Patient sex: M
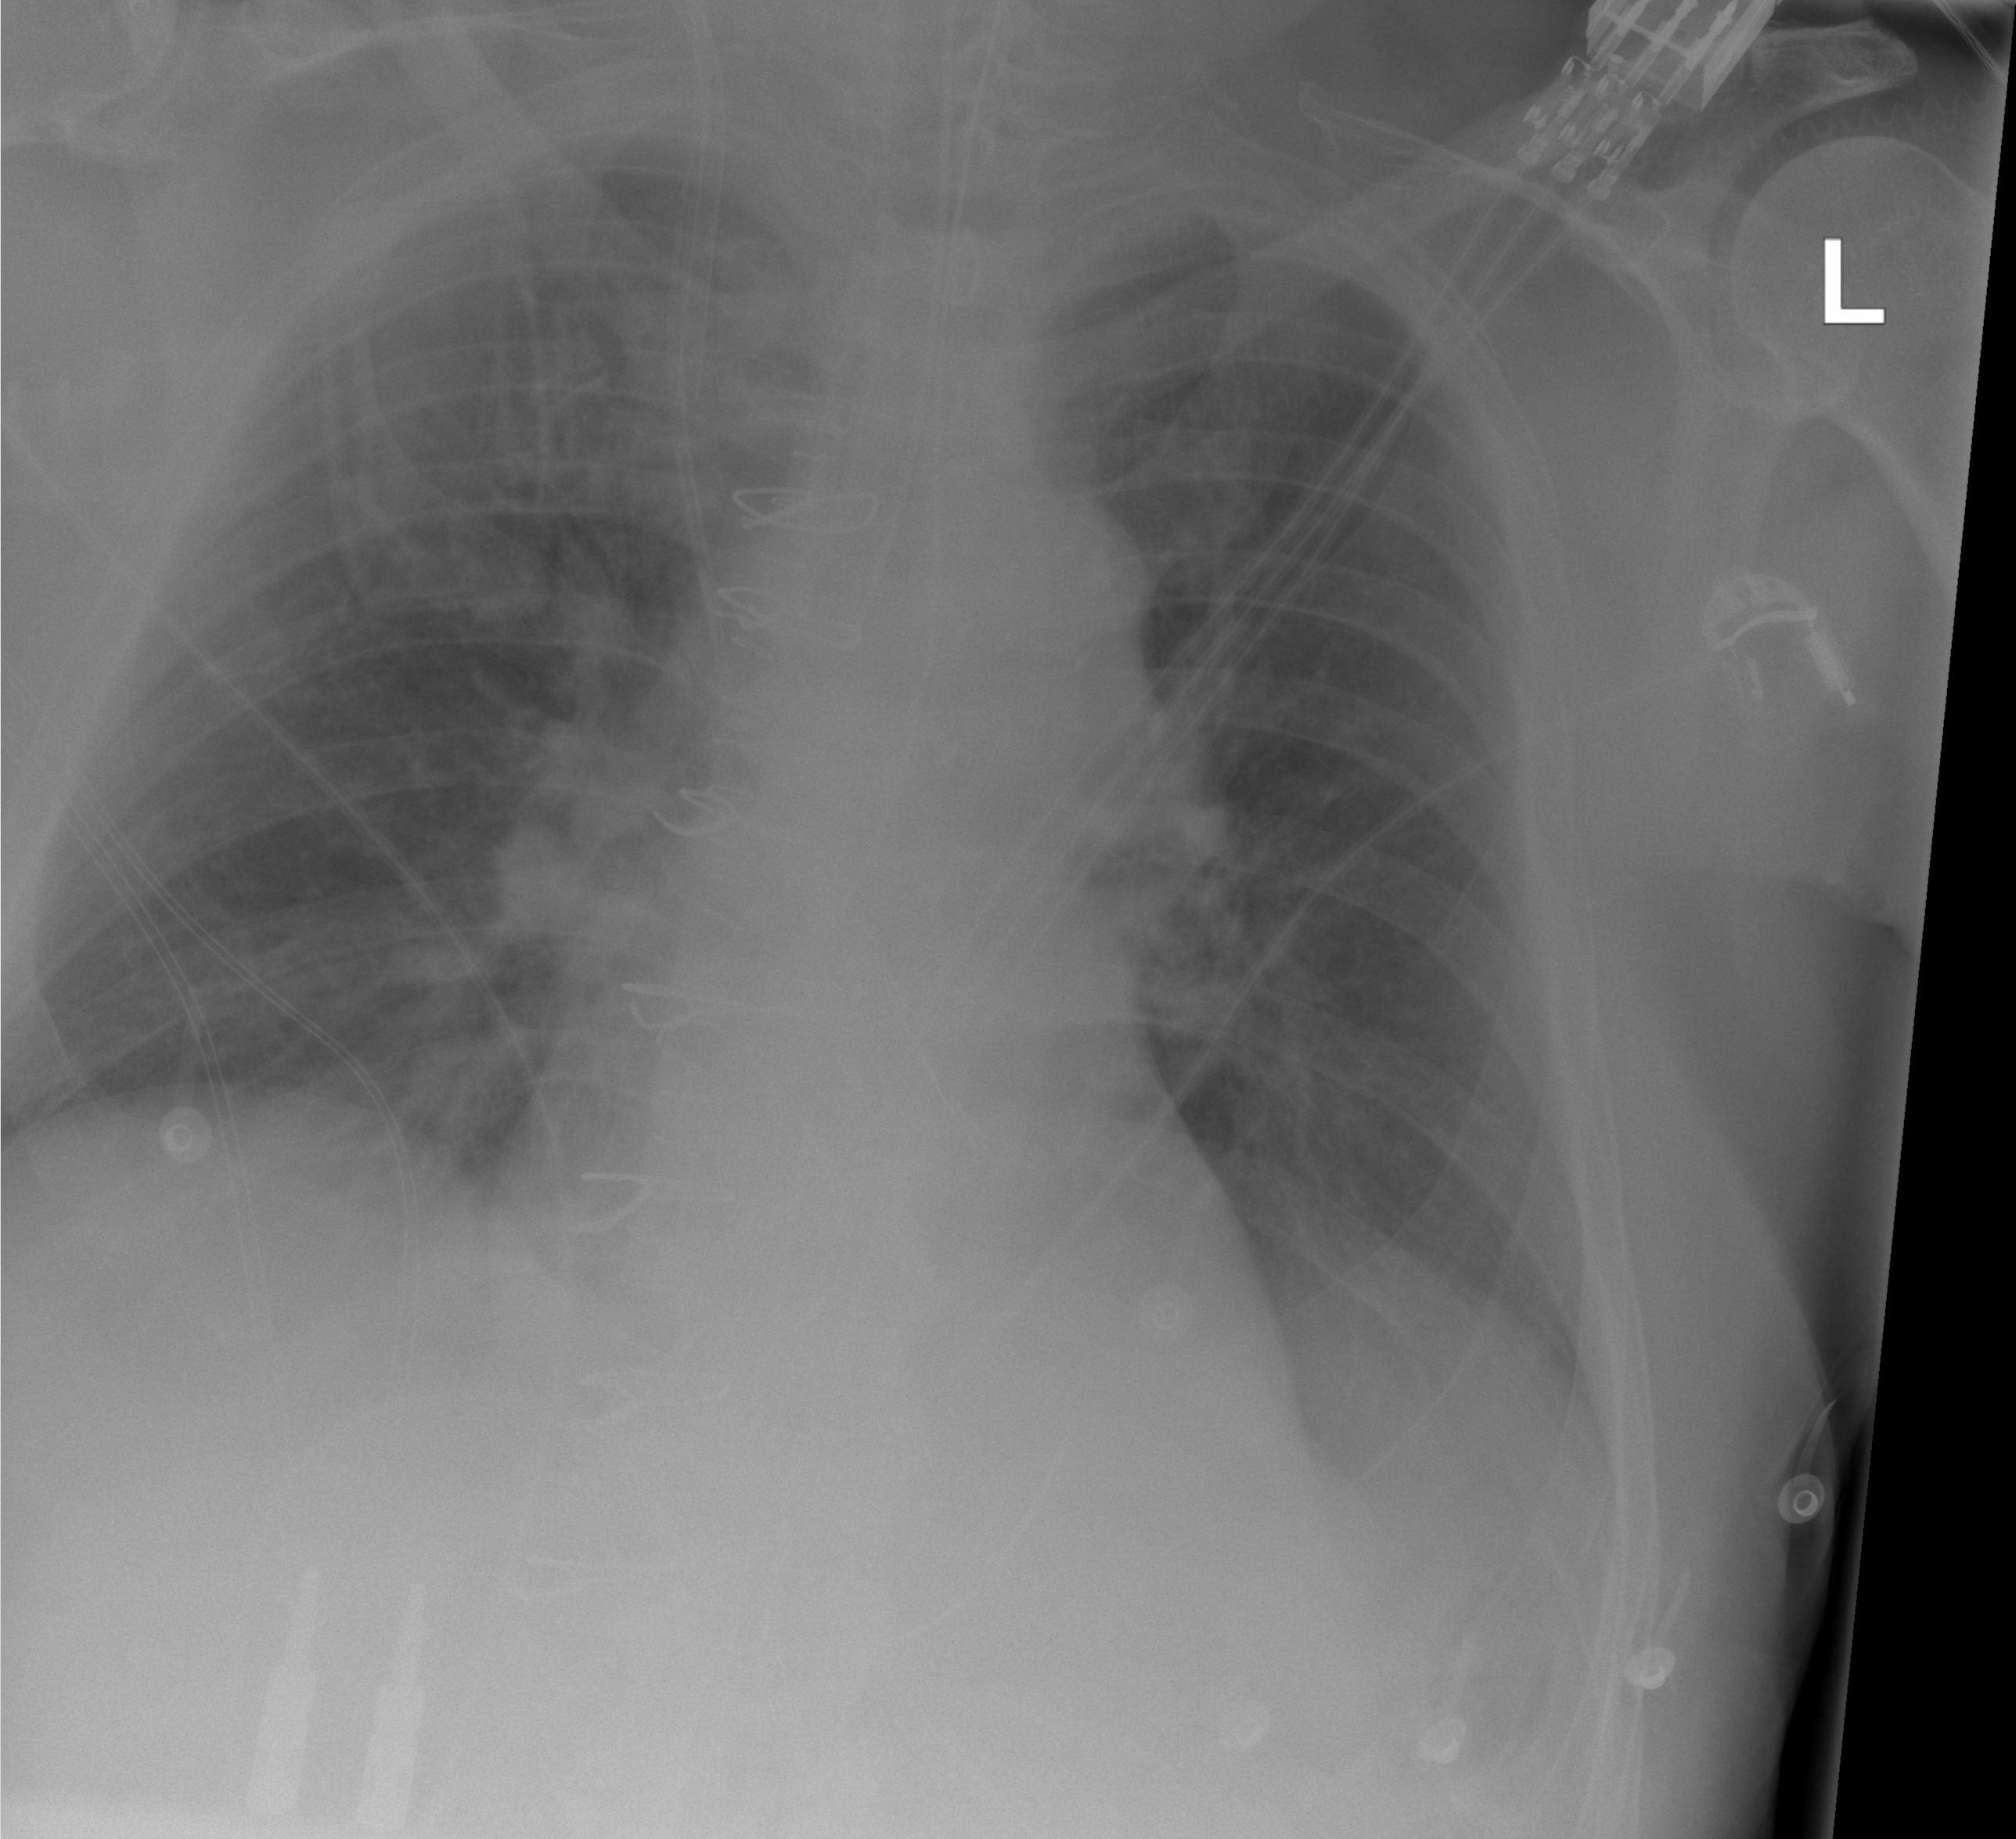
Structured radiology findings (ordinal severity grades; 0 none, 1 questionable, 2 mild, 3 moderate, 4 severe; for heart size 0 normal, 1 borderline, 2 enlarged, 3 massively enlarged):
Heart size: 0
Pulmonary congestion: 1
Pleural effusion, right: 0
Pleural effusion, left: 0
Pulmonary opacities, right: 0
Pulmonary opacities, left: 0
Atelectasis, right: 0
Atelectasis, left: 0